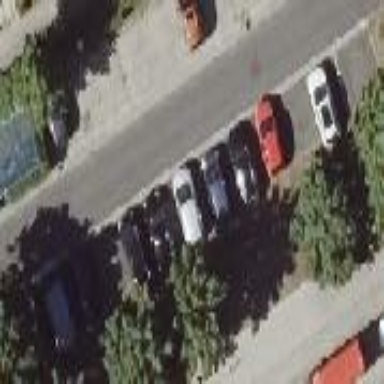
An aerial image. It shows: Street-side parking area with asphalt surface.